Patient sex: M
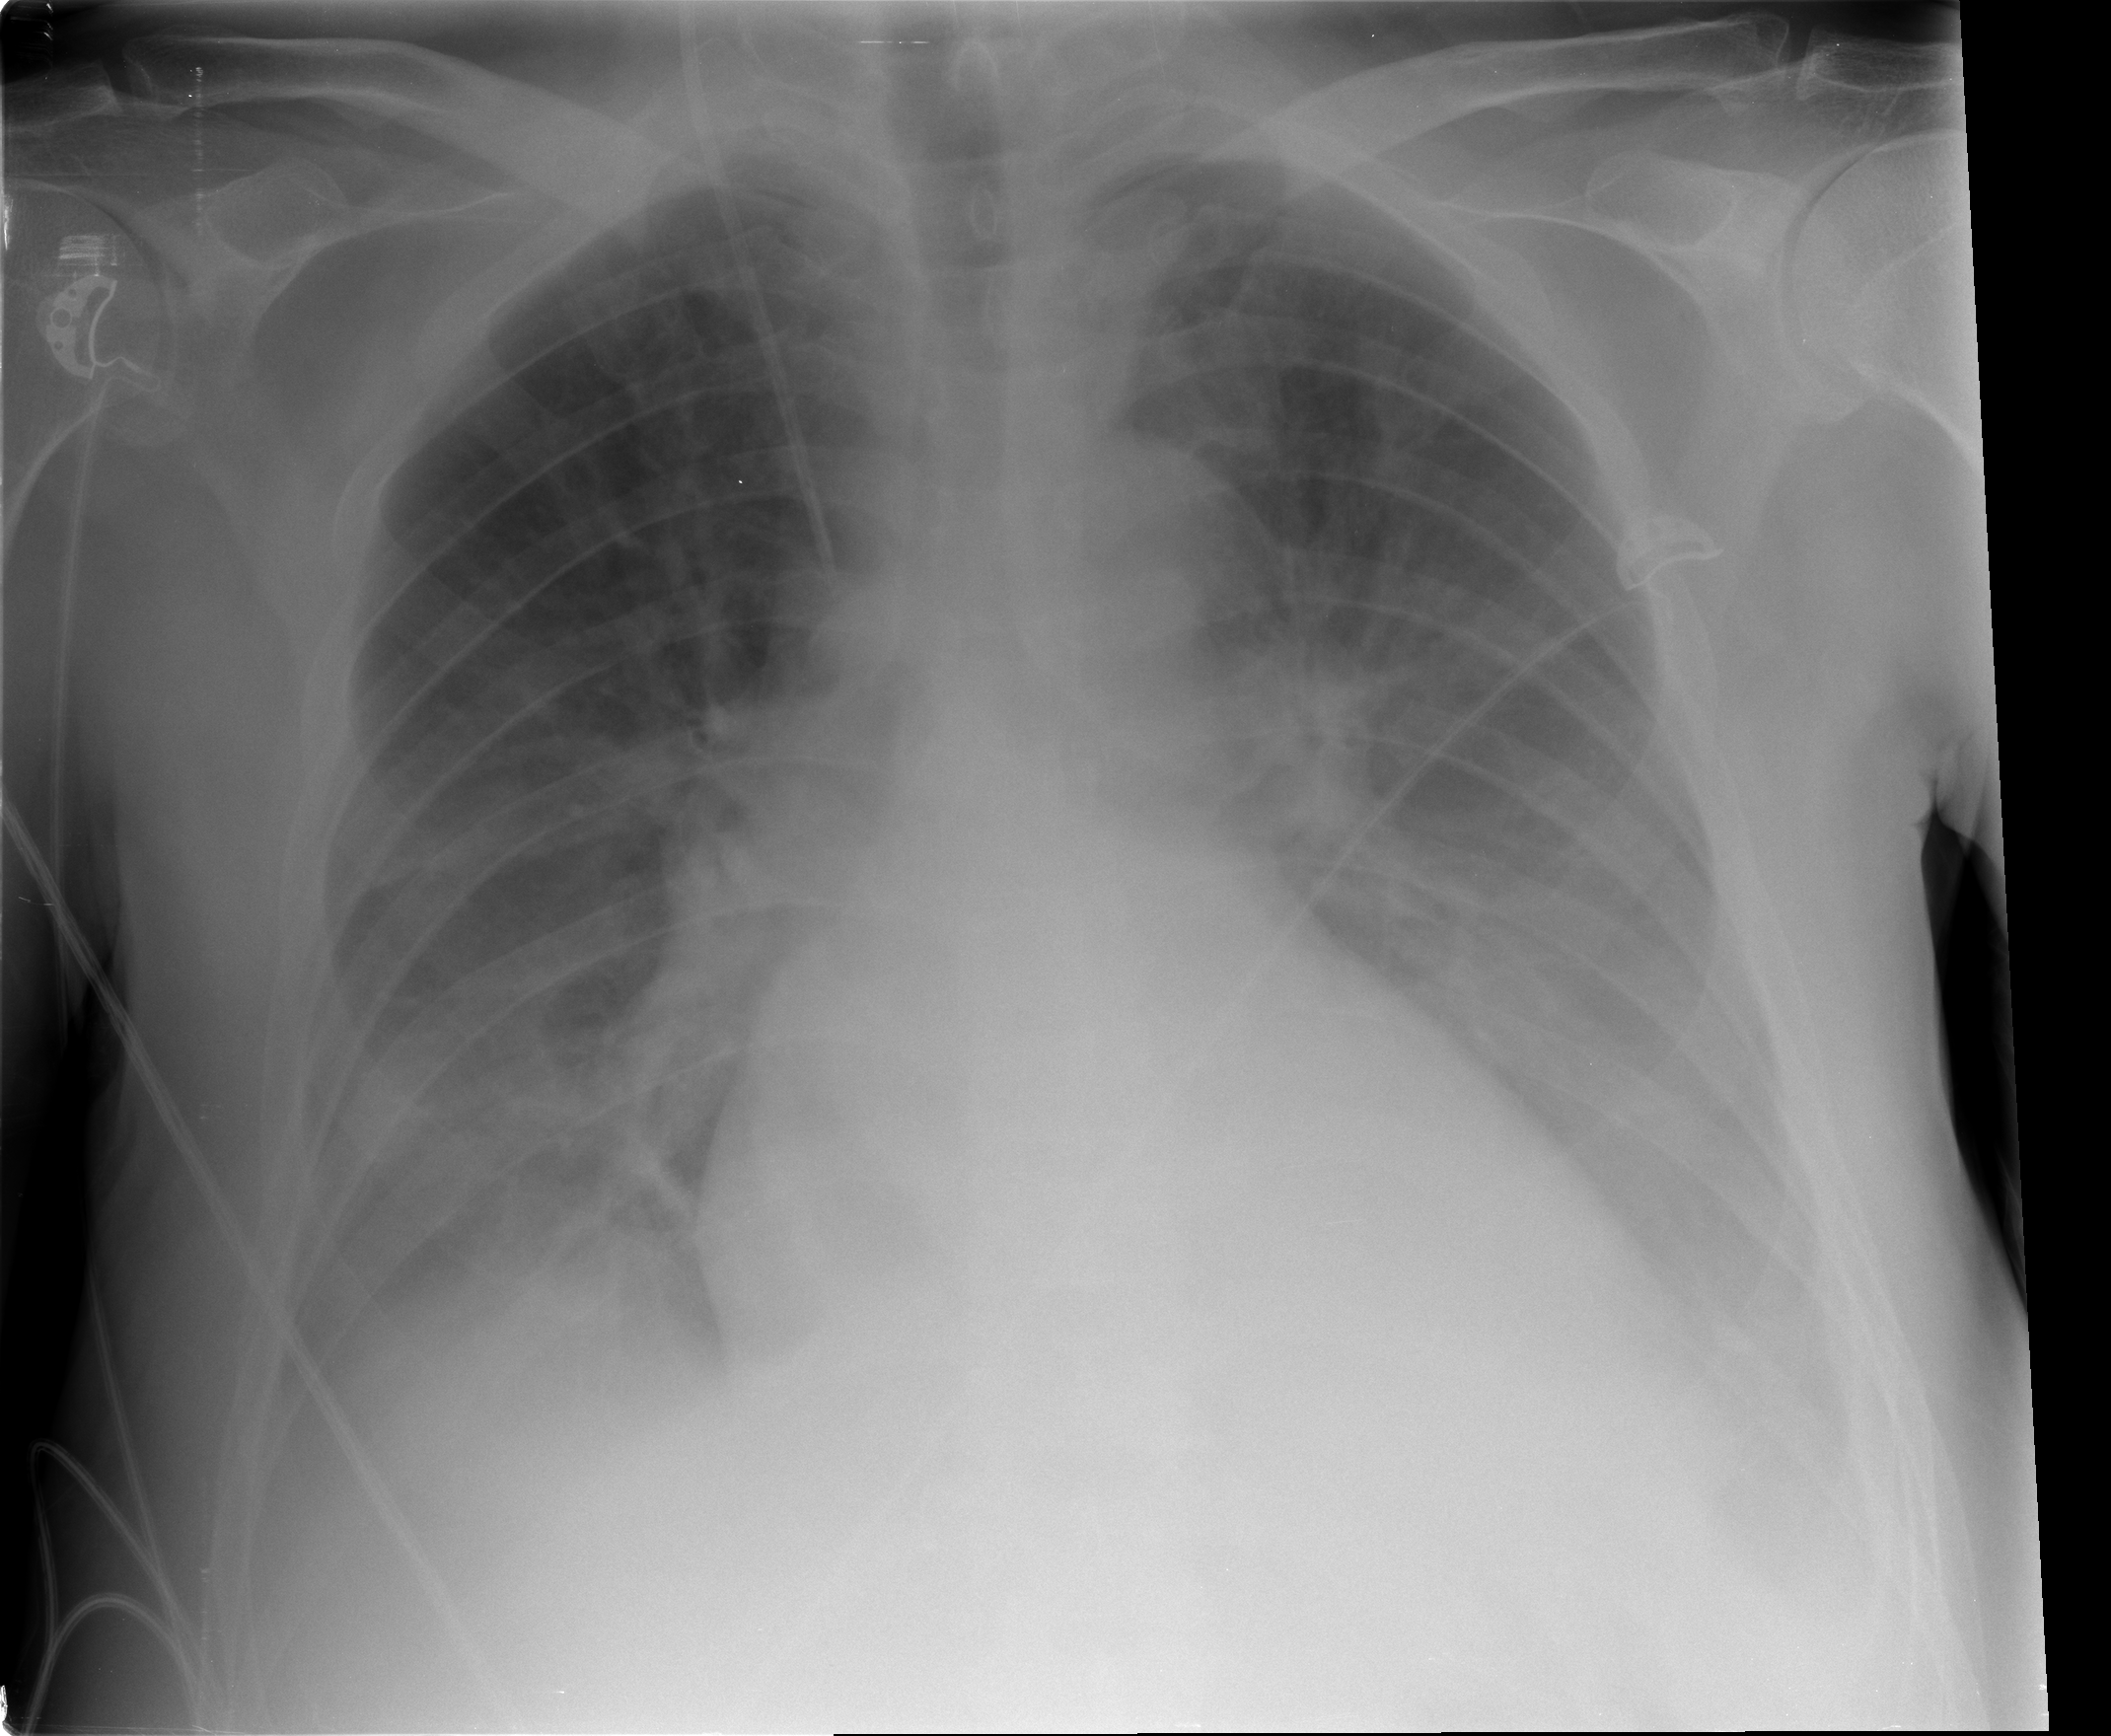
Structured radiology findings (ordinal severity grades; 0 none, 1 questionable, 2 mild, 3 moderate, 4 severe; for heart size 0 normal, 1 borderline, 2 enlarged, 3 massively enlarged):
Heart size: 2
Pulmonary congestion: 0
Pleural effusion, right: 2
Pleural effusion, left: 2
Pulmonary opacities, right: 0
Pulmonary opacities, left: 0
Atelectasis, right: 0
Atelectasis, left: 2